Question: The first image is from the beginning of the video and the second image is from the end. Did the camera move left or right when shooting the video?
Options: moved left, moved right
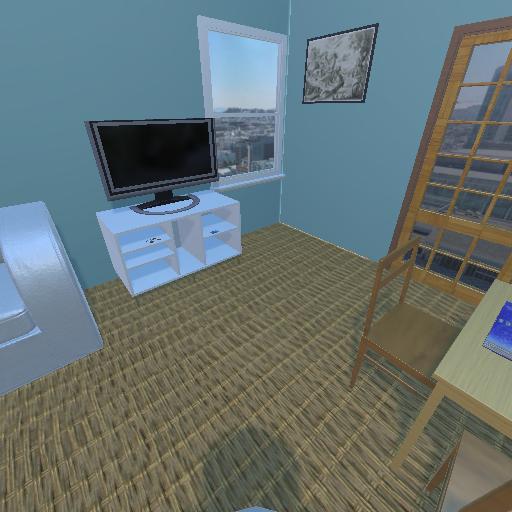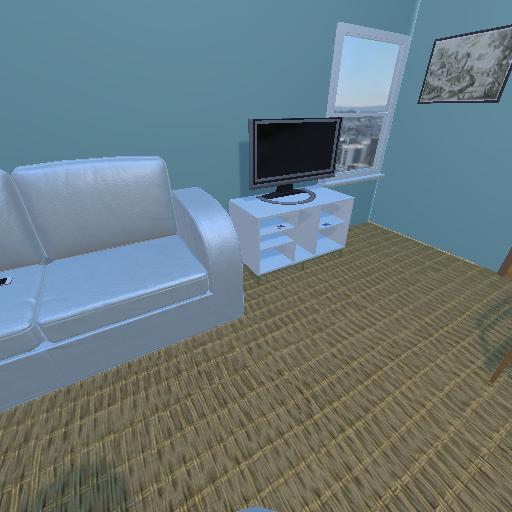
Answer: moved left